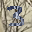
Label: 3